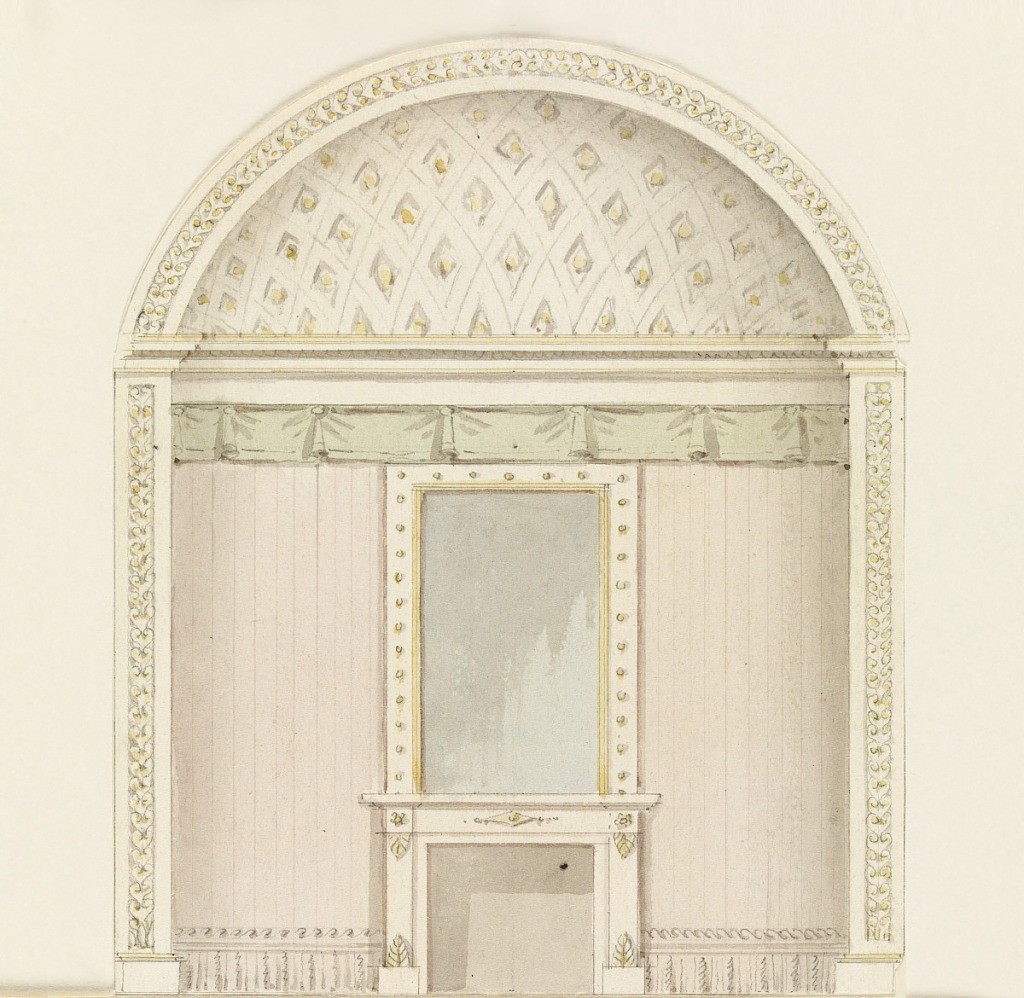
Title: Wall Elevation with Fireplace
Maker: Frederick Crace, English, 1779–1859
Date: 1815–22
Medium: Graphite, pen and black ink, brush and watercolor on wove paper
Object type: Drawing
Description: Vertical rectangle. Wall elevation with fireplace center, mirror above it, valance and domed coffered ceiling.